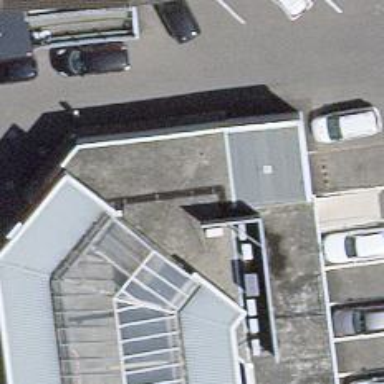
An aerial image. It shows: Convenience shop.